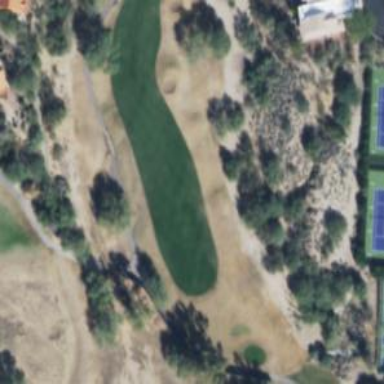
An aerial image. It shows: View of golf hole.